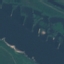
Land use / land cover: River